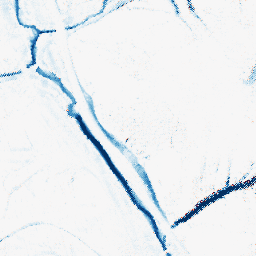
Category: morphological
Decomposition family: morphological_ellipse
Decomposition parameters: operation: closing
width: 10
height: 10
Upsampling method: regularized
Upsampling parameters: scale: 4
lambda_reg: 0.1
Upsampling scale: 4